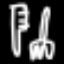
Label: fork